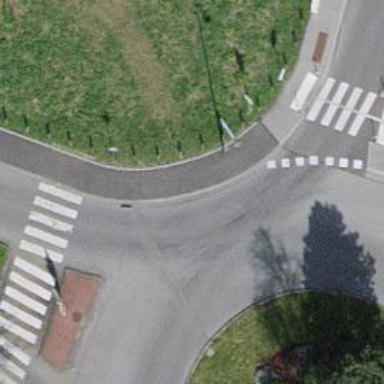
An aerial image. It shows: Tertiary road with asphalt surface leading to roundabout.